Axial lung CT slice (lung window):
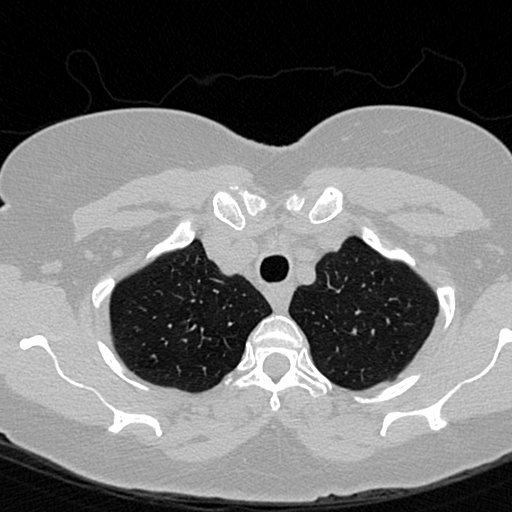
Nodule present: no